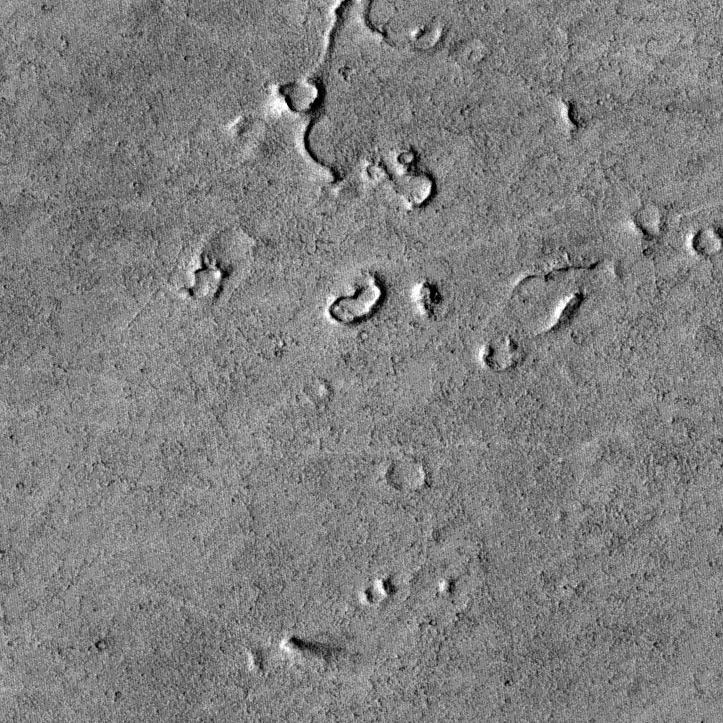
Label: dustdevil